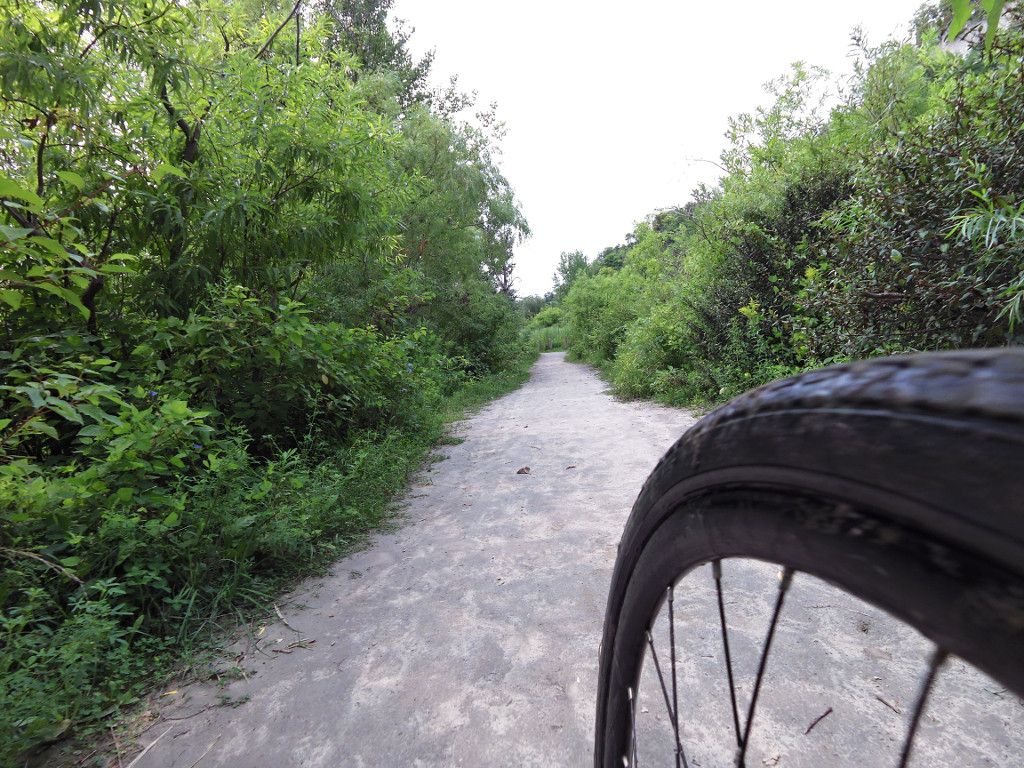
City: toronto